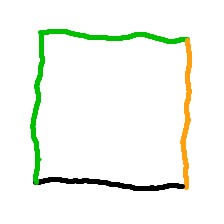
Shape: square